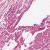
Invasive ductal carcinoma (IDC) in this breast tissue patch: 0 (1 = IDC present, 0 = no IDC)